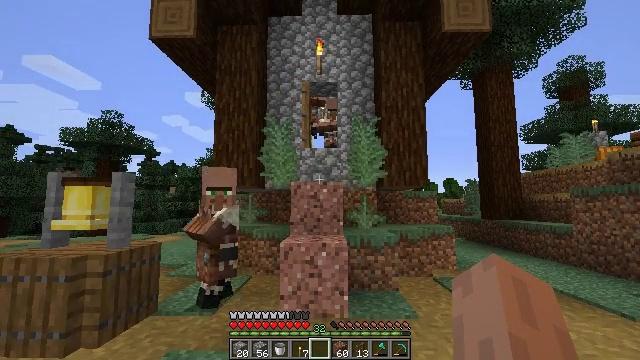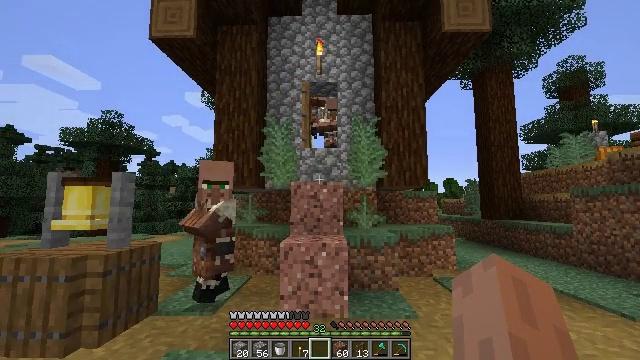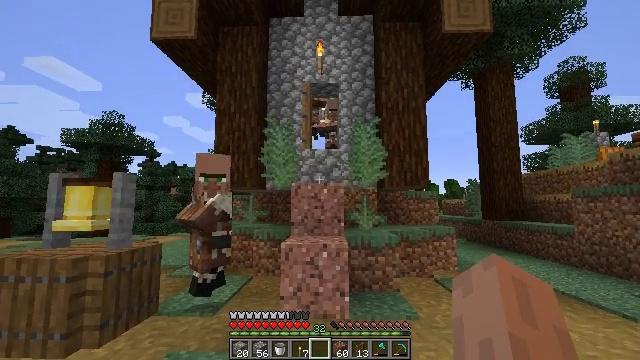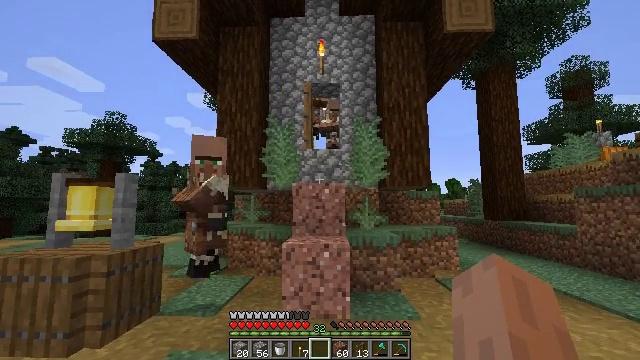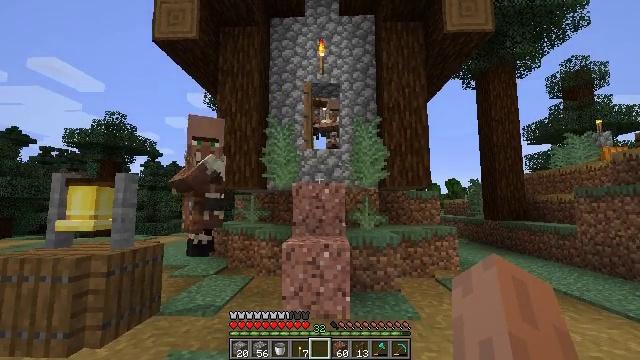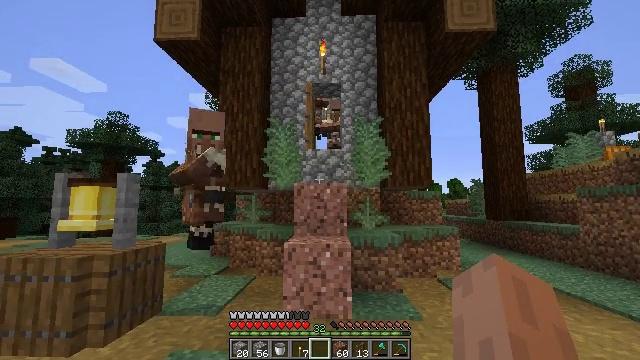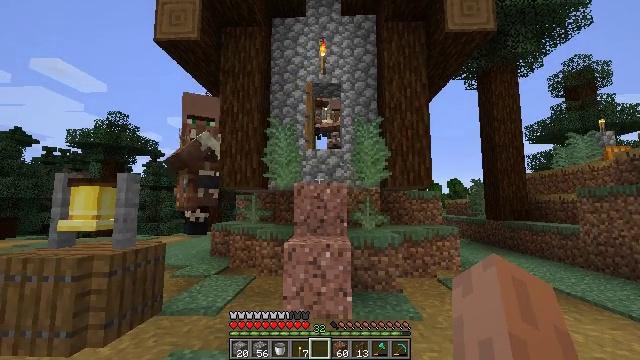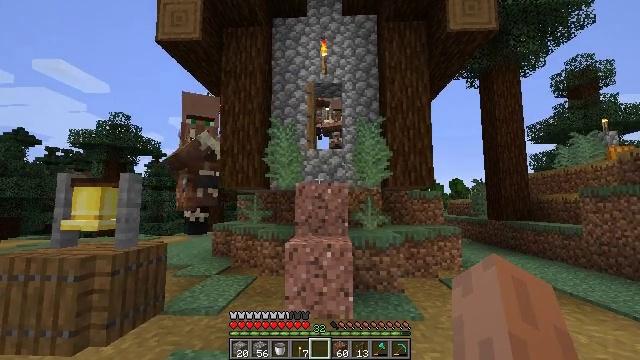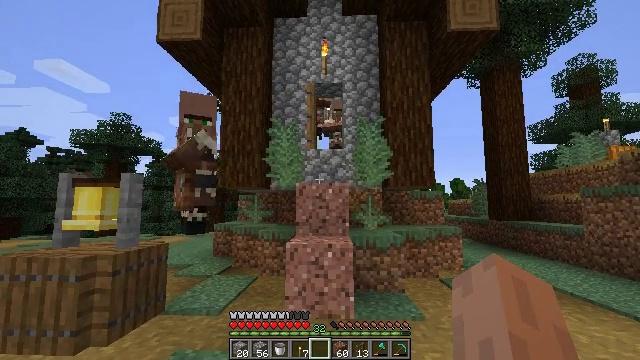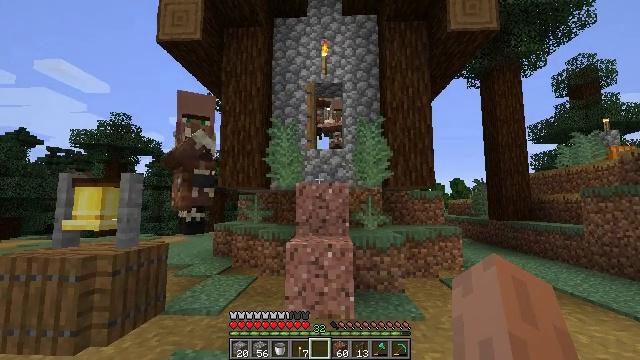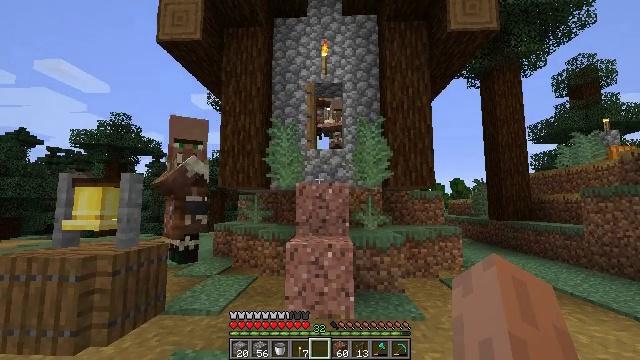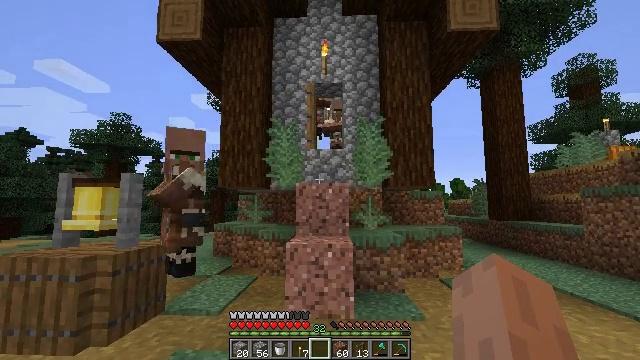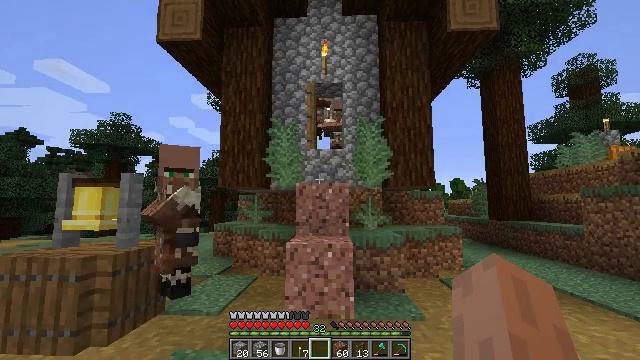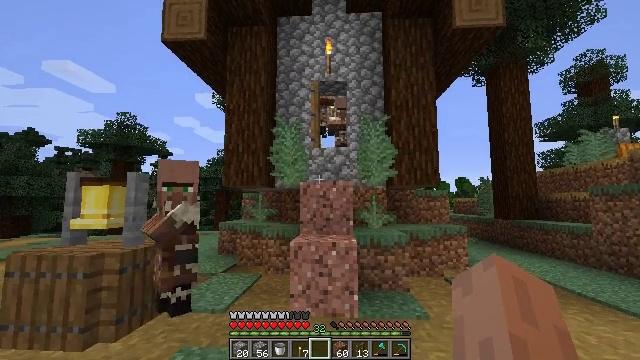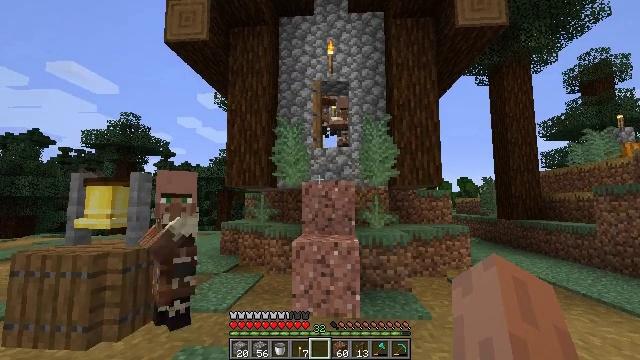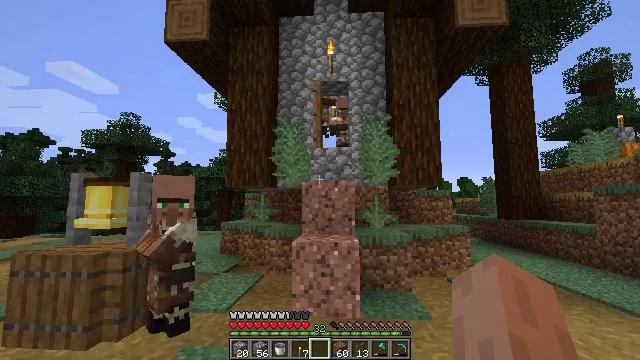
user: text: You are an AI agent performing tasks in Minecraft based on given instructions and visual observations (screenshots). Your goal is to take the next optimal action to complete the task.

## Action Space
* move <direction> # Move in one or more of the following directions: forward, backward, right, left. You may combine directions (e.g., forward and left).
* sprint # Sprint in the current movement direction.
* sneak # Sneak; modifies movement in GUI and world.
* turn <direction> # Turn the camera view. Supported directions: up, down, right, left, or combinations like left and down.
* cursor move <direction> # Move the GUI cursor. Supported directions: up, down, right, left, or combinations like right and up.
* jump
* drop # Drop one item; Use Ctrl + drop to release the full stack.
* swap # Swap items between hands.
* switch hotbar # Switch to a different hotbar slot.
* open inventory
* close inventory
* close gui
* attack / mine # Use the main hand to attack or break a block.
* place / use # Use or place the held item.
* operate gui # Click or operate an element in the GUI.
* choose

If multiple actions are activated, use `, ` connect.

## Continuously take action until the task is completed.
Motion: motion action
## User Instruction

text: Mine the composter block.
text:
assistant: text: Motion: no_op
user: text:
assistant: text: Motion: no_op
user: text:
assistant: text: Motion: no_op
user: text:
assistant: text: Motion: no_op
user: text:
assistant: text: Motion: no_op
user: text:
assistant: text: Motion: no_op
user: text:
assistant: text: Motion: no_op
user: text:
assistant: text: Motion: no_op
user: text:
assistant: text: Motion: no_op
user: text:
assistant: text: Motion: no_op
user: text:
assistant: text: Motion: no_op
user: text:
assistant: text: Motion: no_op
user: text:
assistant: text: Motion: no_op
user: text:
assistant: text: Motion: no_op
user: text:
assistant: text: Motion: no_op
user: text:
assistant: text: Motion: no_op
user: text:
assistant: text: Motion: no_op
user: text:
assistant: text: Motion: no_op
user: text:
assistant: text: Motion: no_op
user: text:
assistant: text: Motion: no_op
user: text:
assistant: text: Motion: no_op
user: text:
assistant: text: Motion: no_op
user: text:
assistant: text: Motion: no_op
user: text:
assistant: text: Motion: no_op
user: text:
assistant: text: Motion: no_op
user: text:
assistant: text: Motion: no_op
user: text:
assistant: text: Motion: no_op
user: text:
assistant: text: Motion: no_op
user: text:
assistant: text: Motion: no_op
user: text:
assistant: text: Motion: no_op